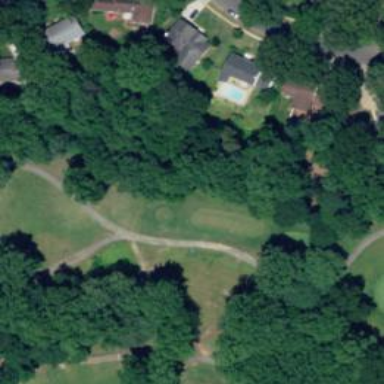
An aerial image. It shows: Golf hole.